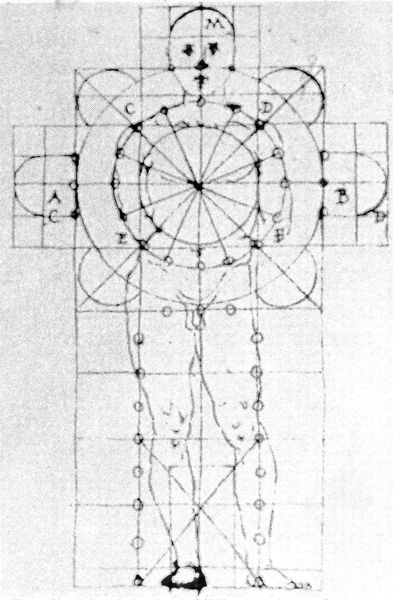
Titel: Codex Magliabecchiano II, I, 141 fol. 38v
Künstler: Francesco di Giorgio Martini
Standort: Firenze
Institution: Biblioteca Nazionale
Schlagwörter: akt, fuß, kopf, körper, mann, nackt, weiß, grau, mund, nase, schwarz, skizze, stützen, säulen, zeichnung, hochformat, masse, muster, anatomie, architektur, arme, augen, gesicht, mensch, stehen, kirche, figur, stehend, renaissance, kreis, beine, bein, füße, schiff, schiffe, italien, studie, grafik, graphik, linien, architecture, window, face, kontrapost, geschlecht, knie, schenkel, bögen, punkte, penis, buch, kreuz, strahlen, ideal, druck, schwarzweiß, buchstaben, kreise, entwurf, hauptschiff, kathedrale, studien, quadrate, männlich, dreischiffig, man, nude, konstruktion, head, chor, diagonalen, feet, male, plan, zentrum, mittelpunkt, drawing, black and white, monochrome, sketch, geometrie, quadrat, viereck, raster, grundriss, proportionen, human, nischen, goldener schnitt, leonardo, zentralbau, aufteilung, da vinci, leonardo da vinci, vergleich, kapellen, konchen, square, abmessung, maß, proportion, rasterung, sections, modul, ausdehnung, messung, vermessung, geometric, map, squares, zirkel, circles, legs, nebenschiff, figure, konstruiert, verhältnis, diagramm, cut, grid, radius, body, abstände, thigh, proportionslehre, ausgewogenheit, points, vitruv, anatomy, diagram, reinaissance, zuordnungen, knees, humansimus, stützelemente, b, a, m, d, c, hochforat, sktch, divided, vitruf, idealproportionen, segments, semicircles, vertruvian, chakra